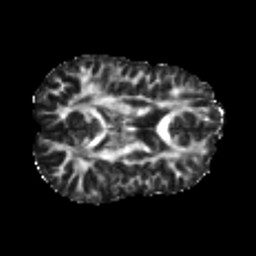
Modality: FA
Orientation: axial
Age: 24
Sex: male
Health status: healthy
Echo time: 0.074 s